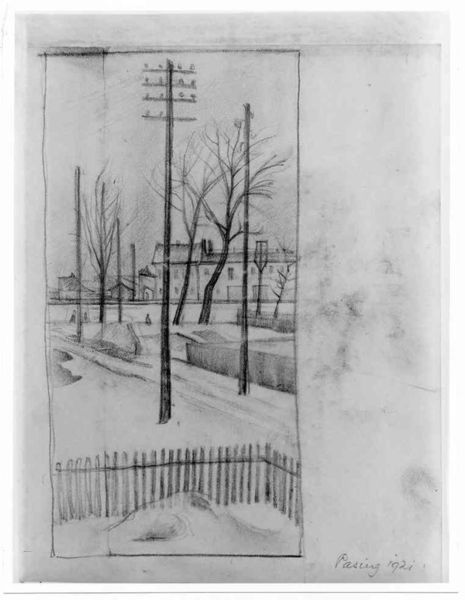
Titel: Otilostraße in Pasing
Künstler: Alexander Kanoldt
Standort: Karlsruhe
Institution: Staatliche Kunsthalle Karlsruhe
Schlagwörter: baum, dunkel, himmel, wasser, weiß, bäume, landschaft, menschen, see, stadt, teich, äste, fenster, grau, hintergrund, kreide, lampe, laterne, schwarz, skizze, strasse, szene, tür, zeichnung, ausblick, blick, dach, gebäude, haus, schnee, weg, zaun, hochformat, leute, architektur, rahmen, bild, signatur, ast, baumstamm, häuser, hügel, kalt, stamm, vögel, wind, einsam, wege, personen, blatt, kamine, garten, pfütze, schrift, papier, ruhe, ort, mast, russland, spuren, dorf, dächer, mauer, allee, hecke, kahl, gartenzaun, latten, lattenzaun, winter, holzzaun, spur, masten, fluß, strom, stämme, stil, tor, pfosten, ortschaft, münchen, haufen, kohle, kälte, strommast, schneewehe, druck, schwarz weiss, bleistift, fleck, flecken, verwischt, karg, rechteckig, siedlung, hochkant, winterlandschaft, wohngebäude, blattlos, frost, telegraphenmast, maste, biegen, jägerzaun, leitungen, stromleitung, strommasten, telegraph, telefonmast, verschneit, senkrechte, baäme, marc, schneehaufen, büume, leitung, elektrizität, maten, pasing, fahrbahn, telegrafenmasten, wohngegend, telegrafenmast, zivilisation, fingerabdruck, datscha, stra?e, schaattierung, zaunlatten, tämme, strohm, 1921, telegrafen, schnehaufen, umspannwerk, haus#weg, pasing bleistift, hauifen, paring